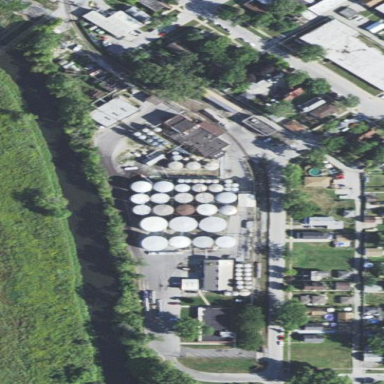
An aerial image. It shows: Industrial area.